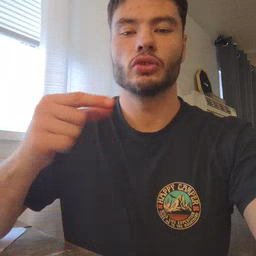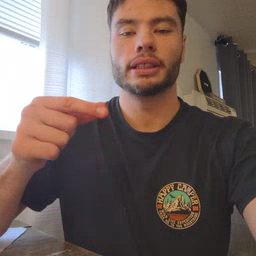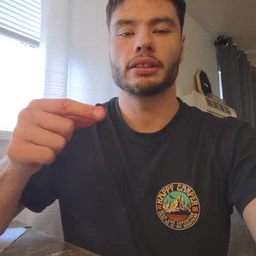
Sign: green